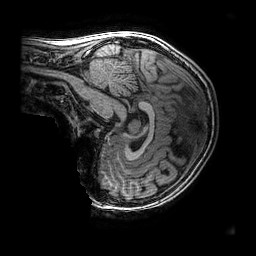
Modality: T1w
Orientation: sagittal
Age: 12
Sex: male
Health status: ill
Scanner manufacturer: ge
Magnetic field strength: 3 T
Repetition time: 0.00802 s
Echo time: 0.003568 s